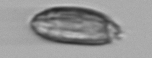
Label: Katodinium_or_Torodinium